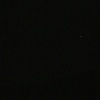
Label: space